【题型】填空题　【知识点】立体几何　【难度】easy
如图，直三棱柱 $ABC-A_1B_1C_1$ 的六个顶点都在半径为 1 的半球面上，$AB=AC$，侧面 $BCC_1B_1$ 是半球底面圆的内接正方形，则直三棱柱 $ABC-A_1B_1C_1$ 的体积为\underline{\qquad\qquad}.

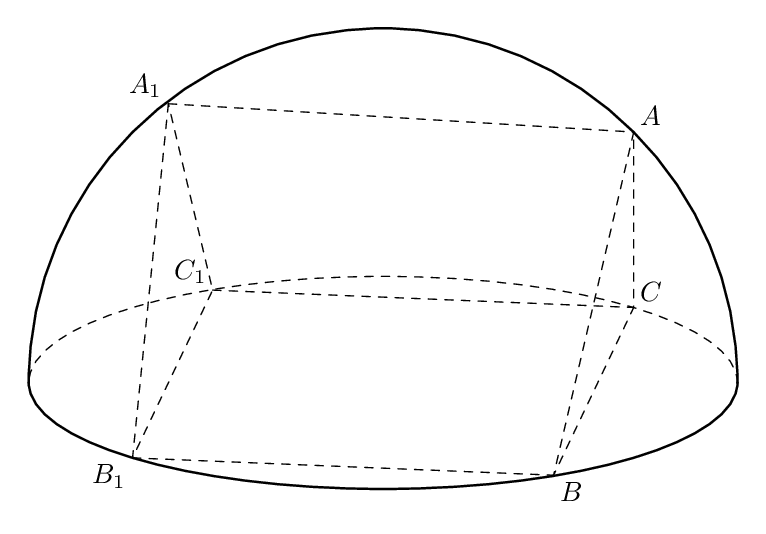
【解答】
【答案】 $\frac{\sqrt{2}}{2}$

【分析】 底面正方形的对角线即球的直径，利用直三棱柱的性质及勾股定理可以求得 $\triangle A_1B_1C_1$ 的面积，从而求体积.

【详解】 如图所示，由题意知，球心在底面 $BCC_1B_1$ 的中心 $O$ 上，故 $BC_1$ 为截面圆的直径，

则 $BC_1 = 2, BC = \sqrt{2}$，

取 $B_1C_1$ 的中点 $M$，连接 $A_1M, A_1O, C_1O$，

易知：底面 $BCC_1B_1$ 中 $OM \parallel BB_1, OM = \frac{1}{2} BB_1 = \frac{\sqrt{2}}{2}$，$A_1M \perp B_1C_1$，

则 $OM \perp$ 面 $A_1B_1C_1$，即 $\triangle A_1MO$ 为直角三角形，由勾股定理可得：$A_1M = \sqrt{A_1O^2 - OM^2} = \frac{\sqrt{2}}{2}$，故

$S_{\triangle A_1B_1C_1} = \frac{1}{2} \times B_1C_1 \times A_1M = \frac{1}{2}$

所以 $V = S_{\triangle A_1B_1C_1} \times BB_1 = \frac{\sqrt{2}}{2}$

故答案为：$\frac{\sqrt{2}}{2}$

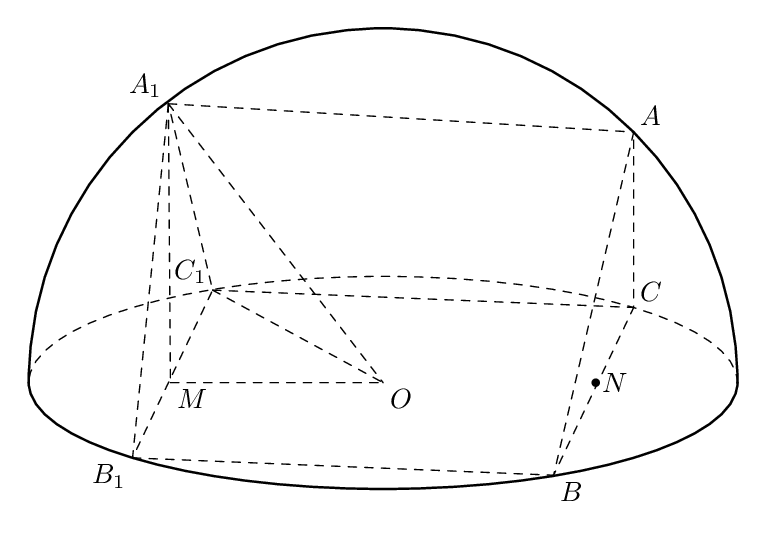